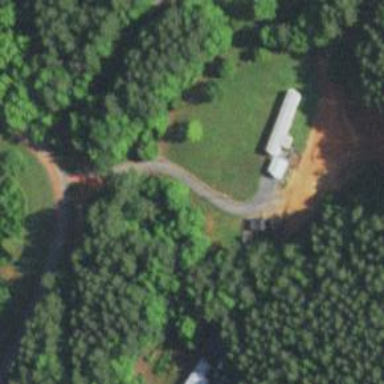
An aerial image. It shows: Driveway.